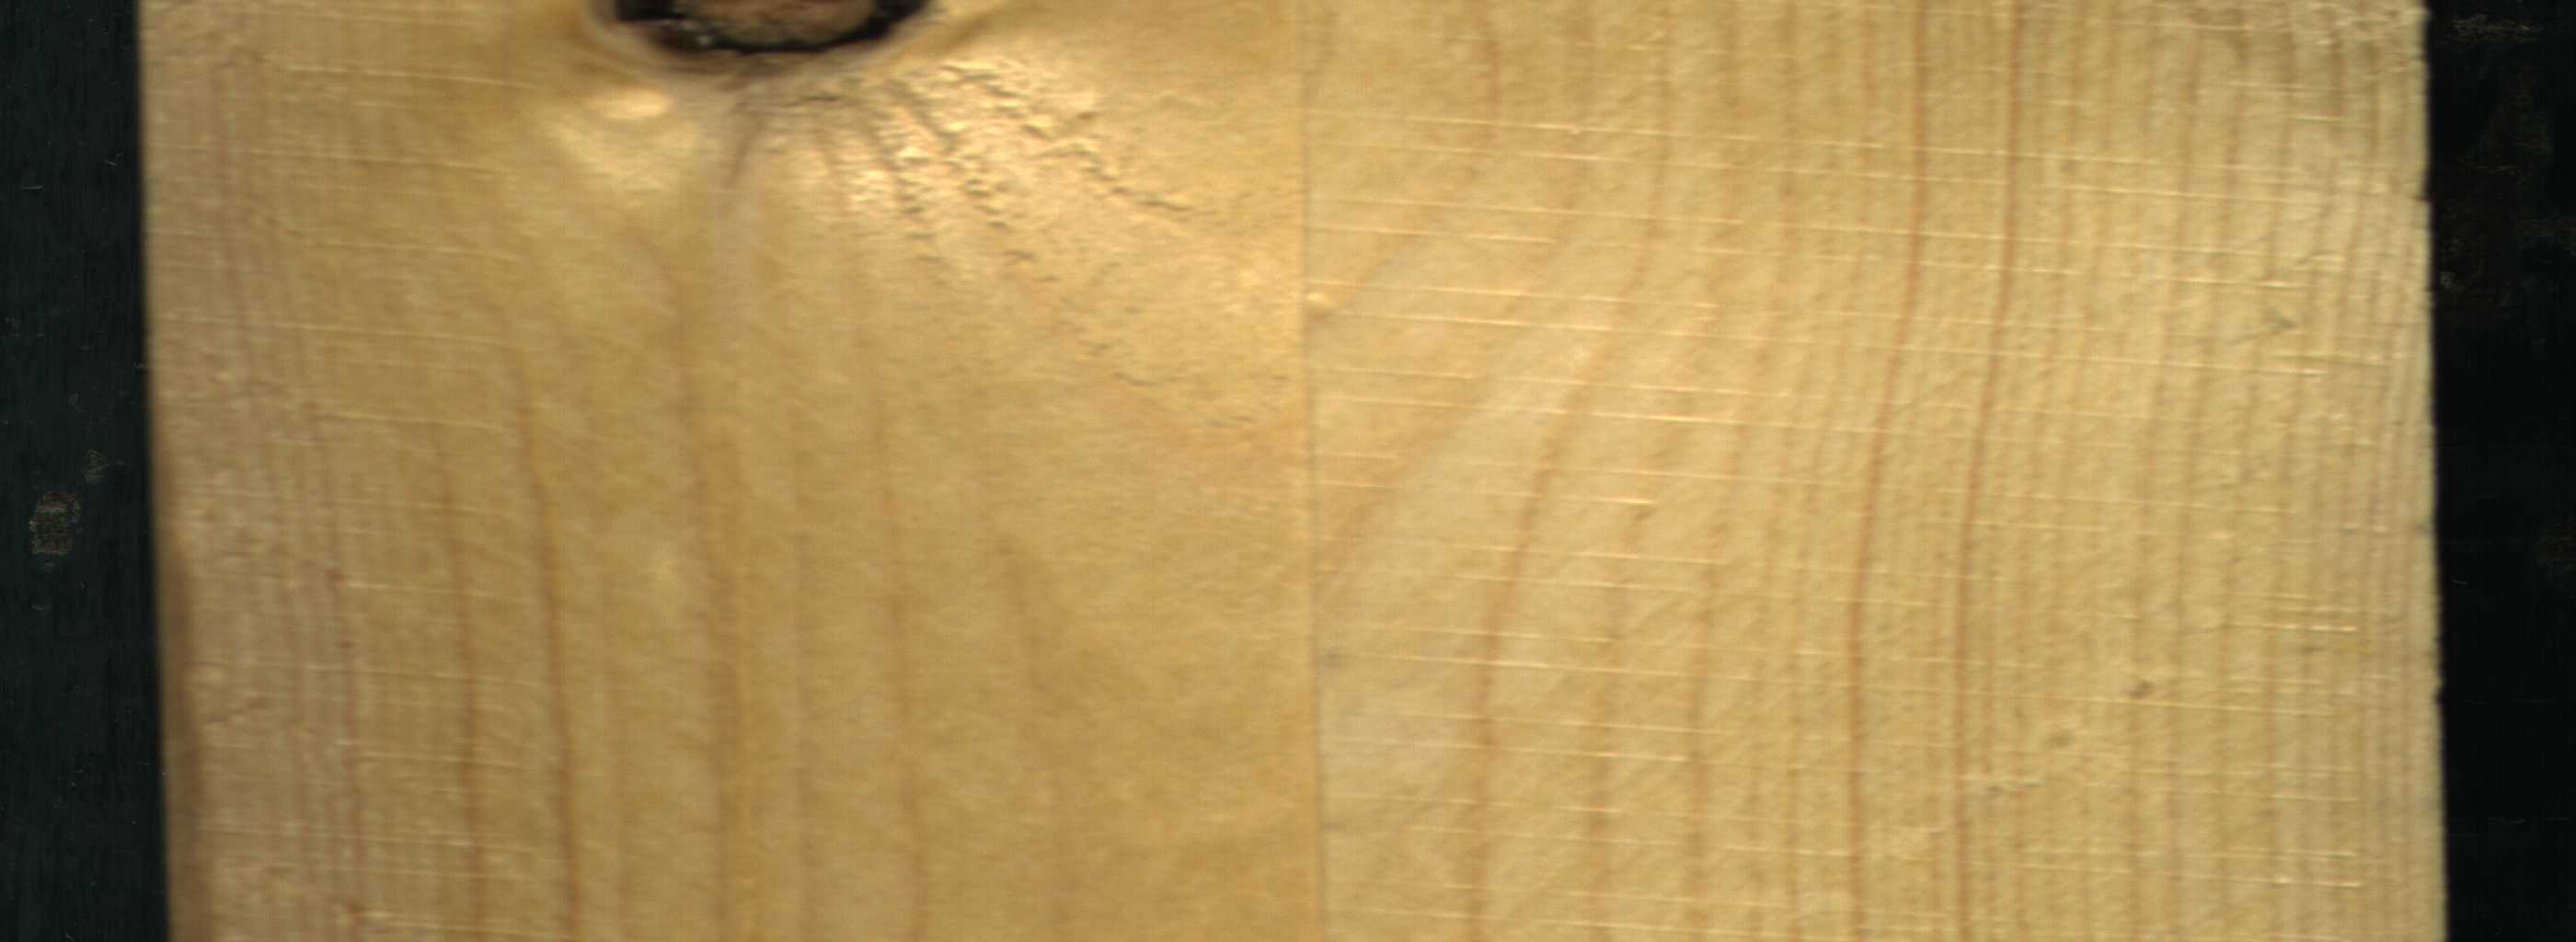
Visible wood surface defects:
Dead_Knot